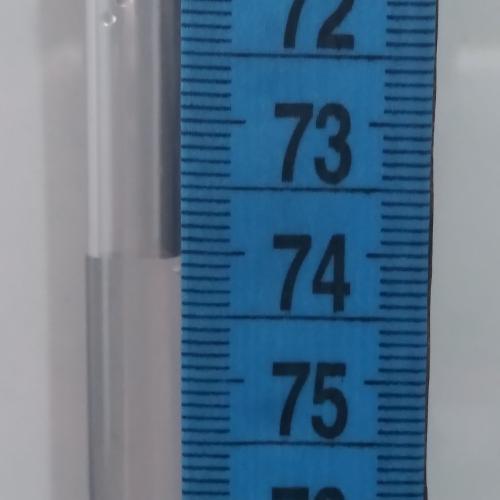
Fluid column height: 74.0 cm